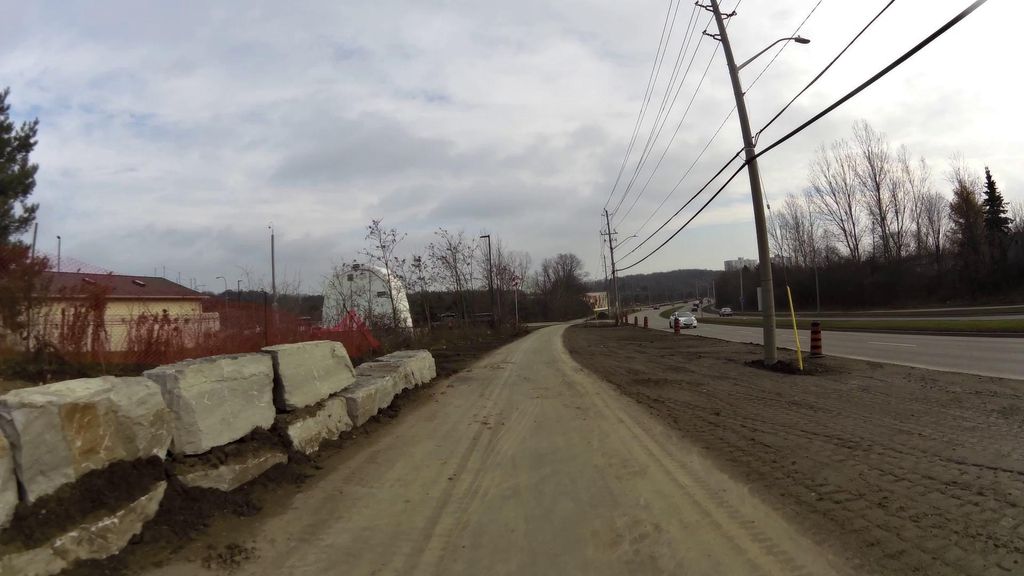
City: kitchener-waterloo